Question: I am generating an HTML table from a database. I want to be able to edit rows in the table to update the data each row represents. Here is how my table looks:
'''
<table id="studenttable">
<thead>
<tr>
<th>ClassId</th>
<th>StudentId</th>
<th>ClassName</th>
<th>StudentName</th>
<th>Address</th>
<th colspan="3">process</th>
</tr>
</thead>
<tbody>
@foreach (var item in Model)
{
<tr class="studenttable1">
<td id="tdclassid.classid">
@Html.TextBox("classid", @item.classid, new { id = "txtclassid", @readonly = "readonly" })
</td>
<td id="tdstudentid">
@Html.TextBox("studentid", @item.studentid, new { id="txtstudentid", @readonly="readonly" })
</td>
<td id="tdclassname">
@Html.TextBox("classnama", @item.studentname, new { id="txtclassname",@readonly="readonly"})
</td>
<td id="tdstudentname">
@Html.TextBox("studentname", @item.classname, new { id="txtstudentname", @readonly="readonly" })
</td>
<td id="tdaddress">
@Html.TextBox("address", @item.address, new { id="txtaddress", @readonly="readonly" })
</td>
<td class="tdedit">
<a href="#" id="anchoredit" onclick="insertRowq()">edit</a> |
<a href="#" id="anchordelete" onclick="insertRowq()">done</a>
</td>
<td id="tddetails">
@Html.ActionLink("details", "Index", null, null, new { @class = "actdetails" })
</td>
</tr>
}
</tbody>
</table>
'''
I use jQuery to make the text inputs editable when you click the edit button:
'''
$(document).ready(function () {
$('#anchoredit').click(function () {
$('#txtclassid').attr("readonly", false);
$('#txtstudentid').attr("readonly", false);
$('#txtclassname').attr("readonly", false);
$('#txtstudentname').attr("readonly", false);
$('#txtaddress').attr("readonly", false);
$('#txtclassid').addClass("addclassid");
$('#txtstudentid').addClass("addclassid");
$('#txtclassname').addClass("addclassid");
$('#txtstudentname').addClass("addclassid");
$('#txtaddress').addClass("addclassid");
});
});
'''
## Output

I bind the data in table using a 'foreach' loop, but this only works for the first row; if I click the second row it doesn't work. Where might I be going wrong, and how can I make this work like I would like it to?
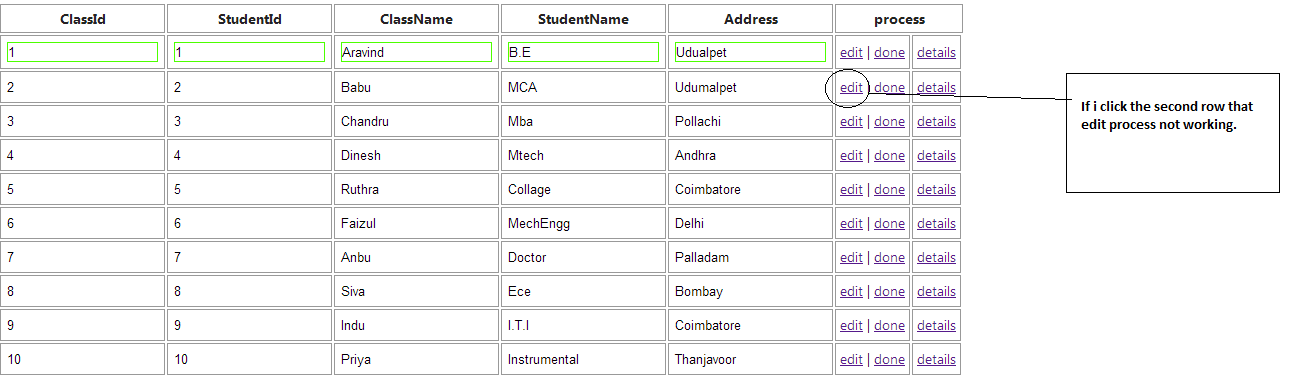
Answer: you need specify row and I think it would be better to use a class instead of id something like this in js
'''
$(document).ready(function () {
$('.anchoredit').click(function () {
var row = $(this).parent().parent();
row.find('.yourtextboxclass').attr("readonly", false).addClass("addclassid");
});
});
'''
or
'''
$(document).ready(function () {
$('.anchoredit').click(function () {
var row = $(this).parent().parent();
row.find('input').attr("readonly", false).addClass("addclassid");
});
});
'''
also you must change in Html that create TextBoxt with class instead of id or with id
for hide previous
since you did not save the value before editing next varian simply disable edit
'''
$(document).ready(function () {
$('.anchoredit').click(function () {
var row = $(this).parent().parent();
var table = row.parent();
table.find('input.addclassid').removeClass(".addclassid").attr("readonly", true)
row.find('input').attr("readonly", false).addClass("addclassid");
});
});
'''
but this variant does not return value that was befor editing